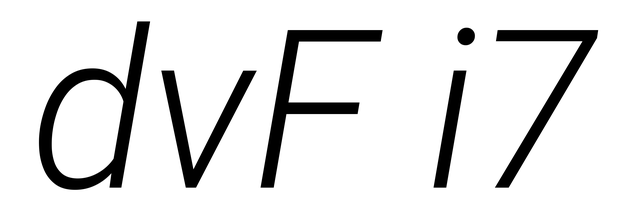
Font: Roboto-Italic_Light_Italic